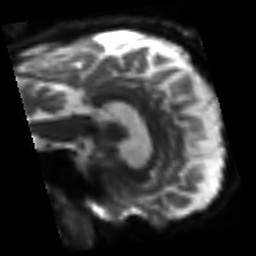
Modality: sbref
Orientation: sagittal
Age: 47
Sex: male
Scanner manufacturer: siemens
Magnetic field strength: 3 T
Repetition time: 3.2 s
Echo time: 0.081 s